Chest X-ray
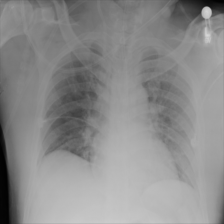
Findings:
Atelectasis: negative
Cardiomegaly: negative
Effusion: negative
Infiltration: negative
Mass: negative
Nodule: negative
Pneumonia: negative
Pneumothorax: negative
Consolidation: negative
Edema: negative
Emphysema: negative
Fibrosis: negative
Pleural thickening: negative
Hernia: negative